Field crop: tomato
Growth stage: 1
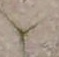
Species: cyperus